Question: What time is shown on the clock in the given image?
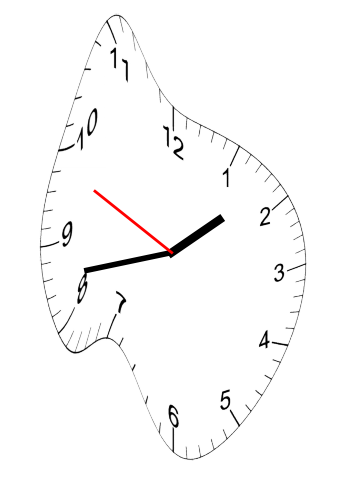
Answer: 01:42:49